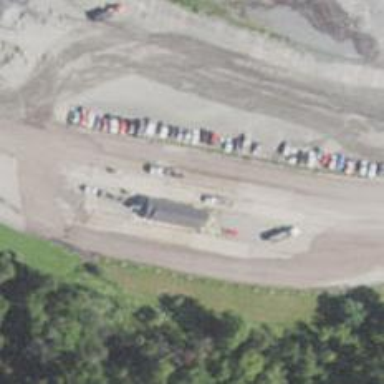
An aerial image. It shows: Weighbridge on service road.